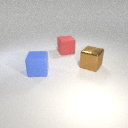
large blue rubber cube to the left of large brown metal cube